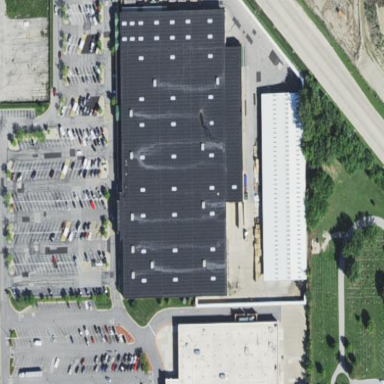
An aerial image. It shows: Retail building.